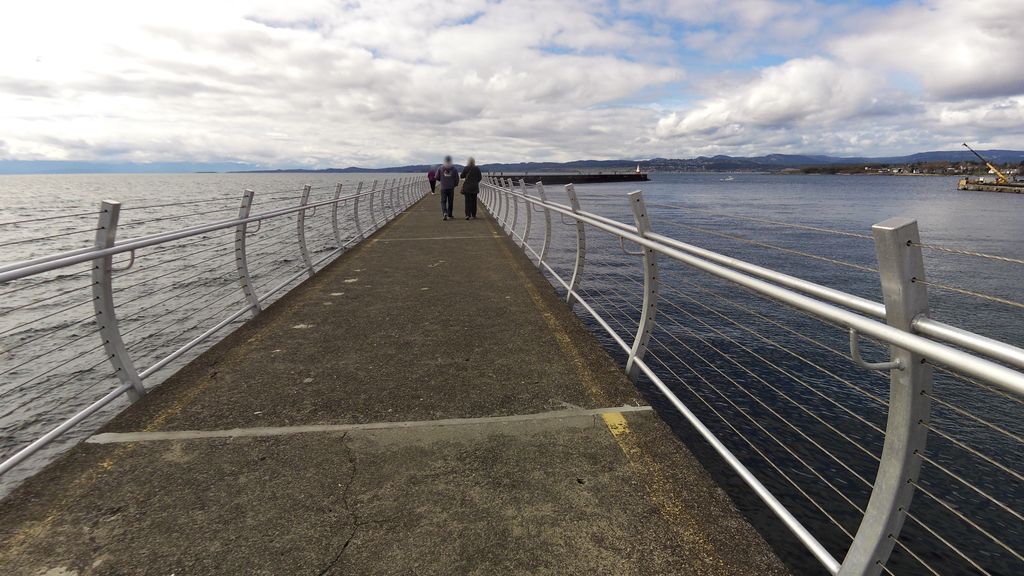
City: victoria